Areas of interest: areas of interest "Logistics and Express Delivery"
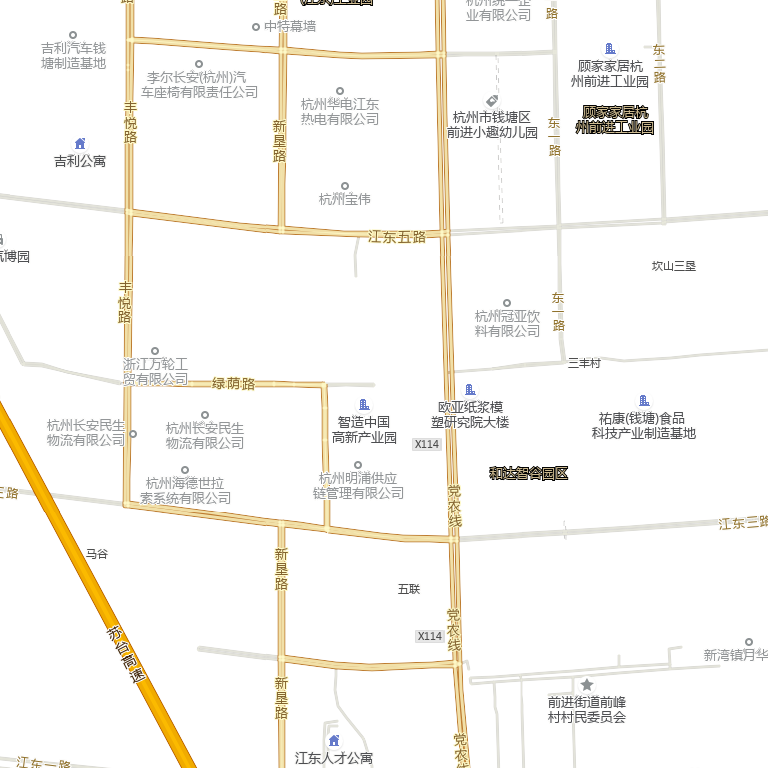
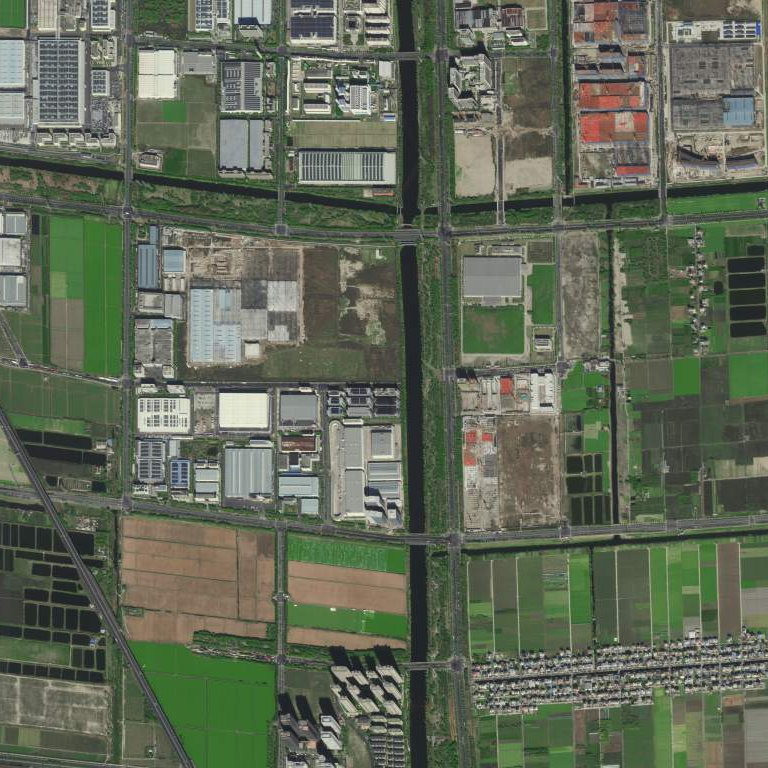